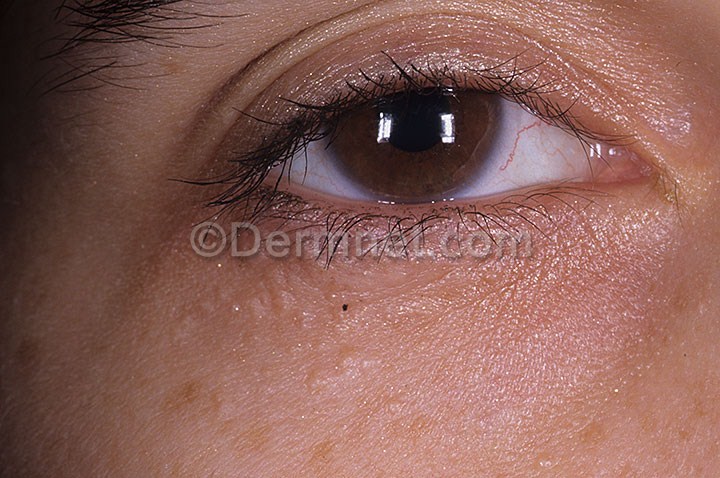
Disease: Seborrheic Keratoses and other Benign Tumors